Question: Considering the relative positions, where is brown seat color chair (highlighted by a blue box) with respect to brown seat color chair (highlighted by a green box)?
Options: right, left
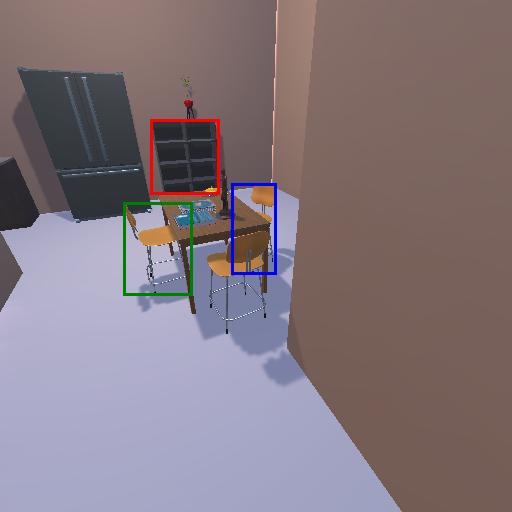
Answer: right